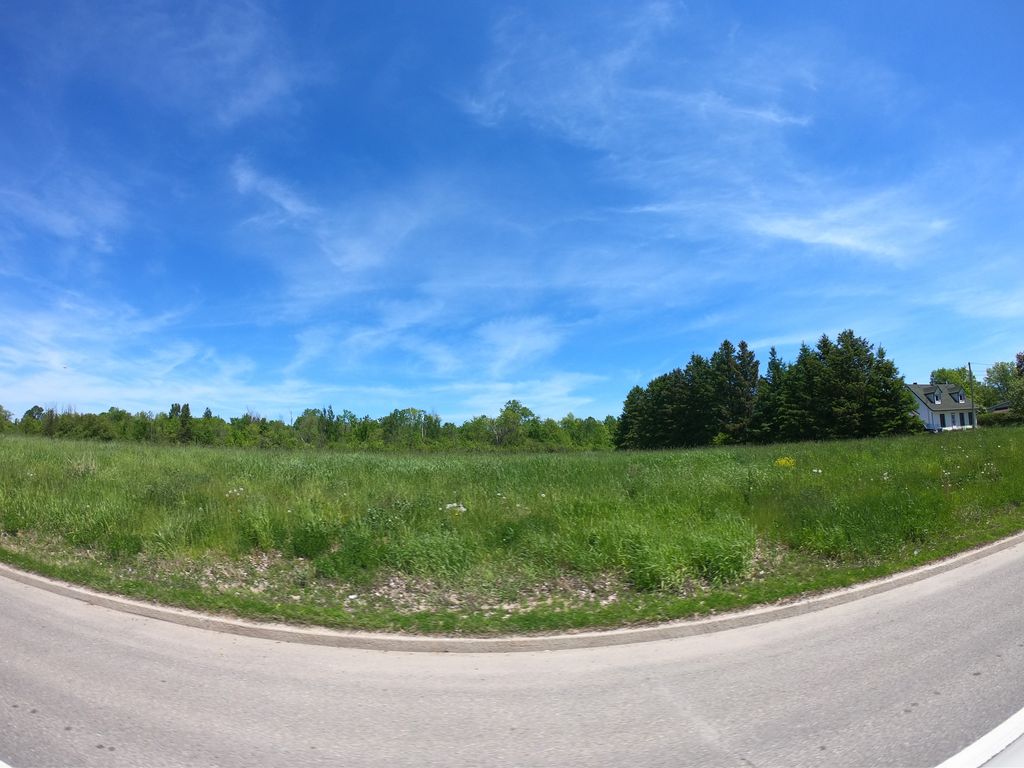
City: ottawa-gatineau